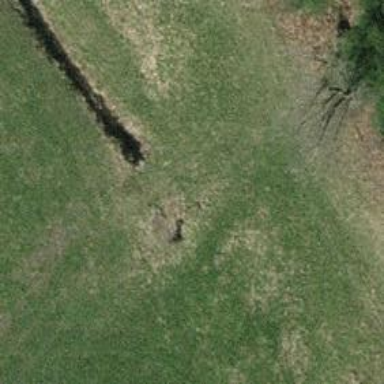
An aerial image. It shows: Culvert tunnel.